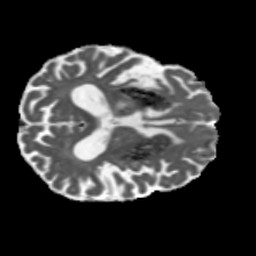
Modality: MD
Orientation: axial
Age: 42
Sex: male
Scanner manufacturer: siemens
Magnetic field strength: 3 T
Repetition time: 5.47 s
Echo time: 0.0854 s